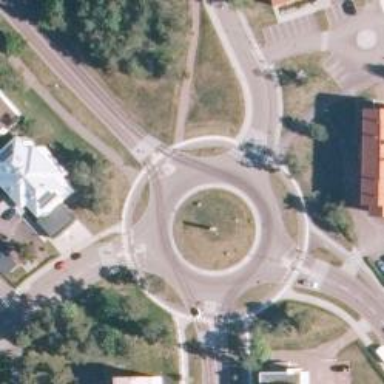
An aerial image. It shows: Secondary road with asphalt surface leading to roundabout junction.